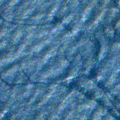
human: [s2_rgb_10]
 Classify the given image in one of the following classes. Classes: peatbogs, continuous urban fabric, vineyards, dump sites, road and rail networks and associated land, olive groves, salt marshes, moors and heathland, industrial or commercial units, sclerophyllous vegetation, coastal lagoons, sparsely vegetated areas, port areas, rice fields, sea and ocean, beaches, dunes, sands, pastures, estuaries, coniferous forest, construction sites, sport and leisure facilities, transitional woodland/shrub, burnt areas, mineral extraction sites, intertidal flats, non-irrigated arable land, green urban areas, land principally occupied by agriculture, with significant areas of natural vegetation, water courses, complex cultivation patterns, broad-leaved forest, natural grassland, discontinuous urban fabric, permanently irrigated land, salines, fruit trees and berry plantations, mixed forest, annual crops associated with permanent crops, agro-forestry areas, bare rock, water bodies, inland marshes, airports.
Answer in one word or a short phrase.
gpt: sea and ocean